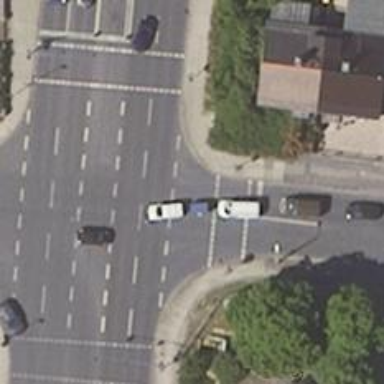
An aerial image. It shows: Road with traffic signals at the crossing.